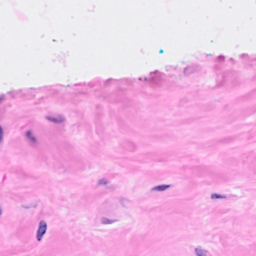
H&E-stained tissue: Breast